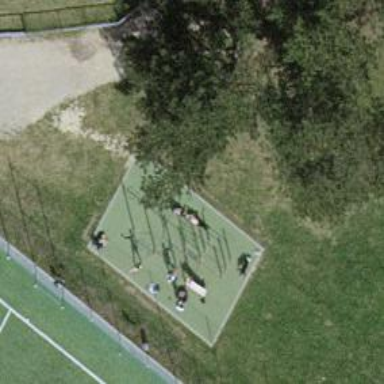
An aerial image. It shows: Fitness station in leisure land.